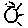
Label: sun